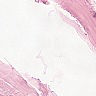
Metastatic tissue present: no